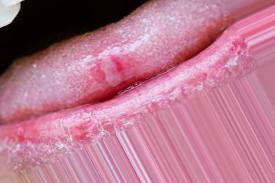
Condition: Mouth Ulcer